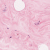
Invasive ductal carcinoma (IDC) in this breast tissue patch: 0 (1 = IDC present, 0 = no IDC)